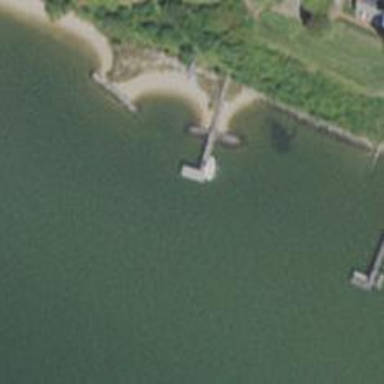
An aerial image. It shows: Breakwater structure.